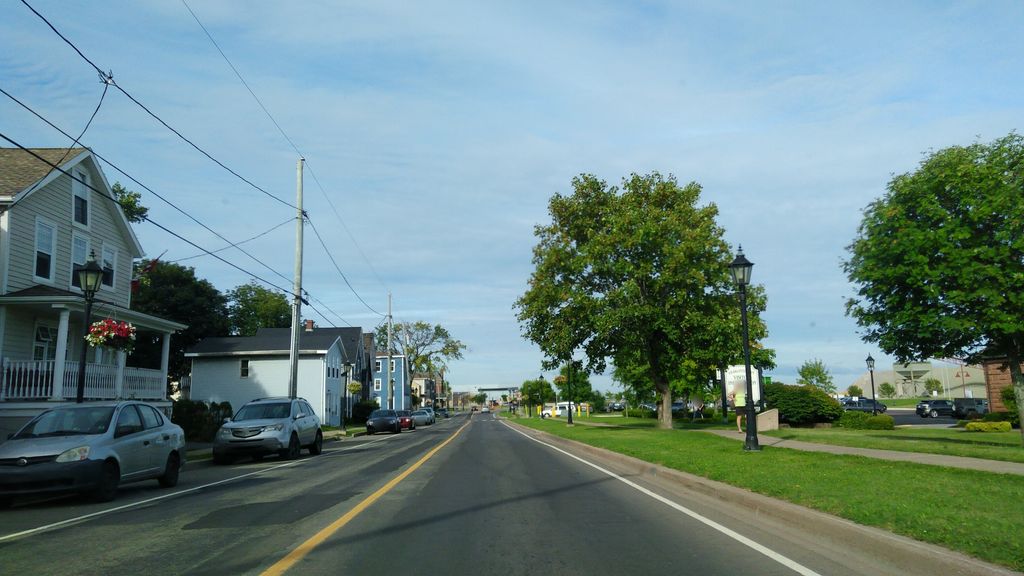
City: charlottetown